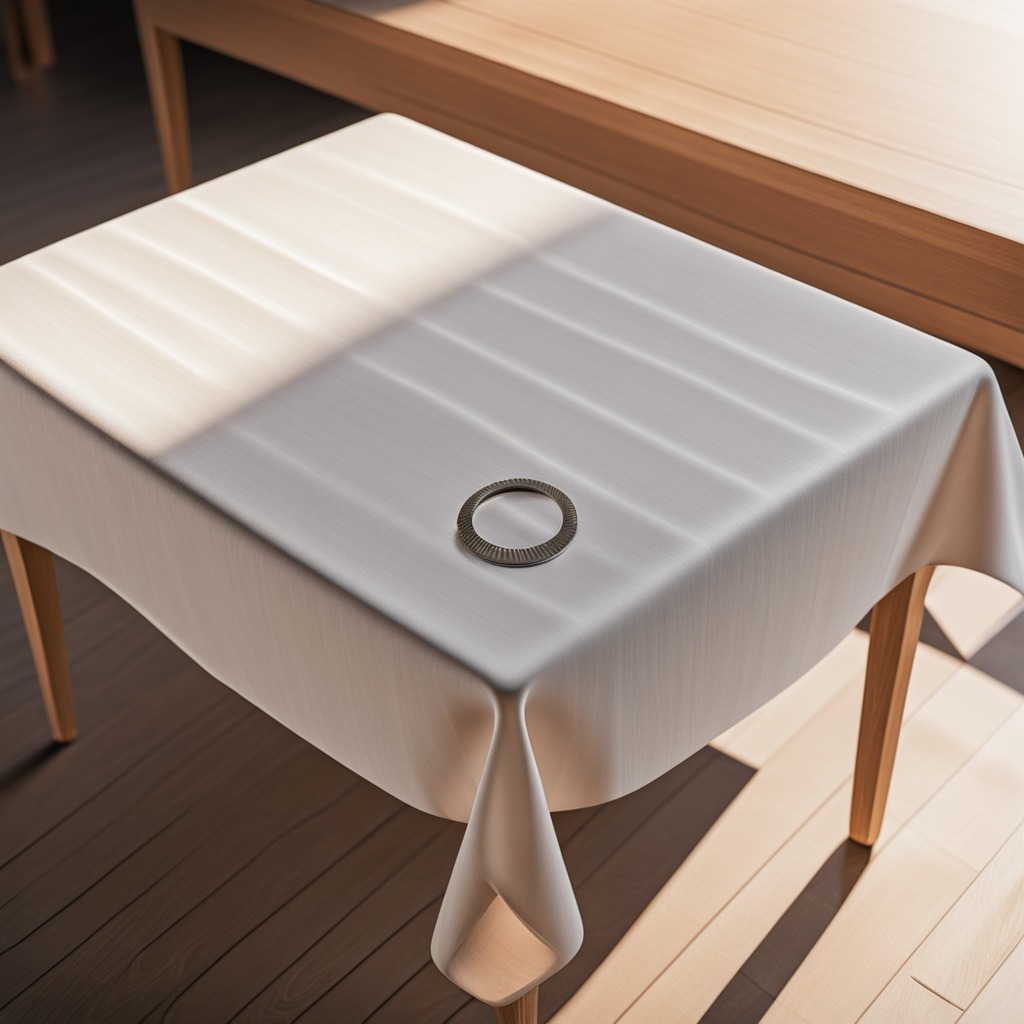
A flat metal washer lying on a wooden table in an outdoor workshop during daytime bright natural light soft shadows worn but beneath the cloth